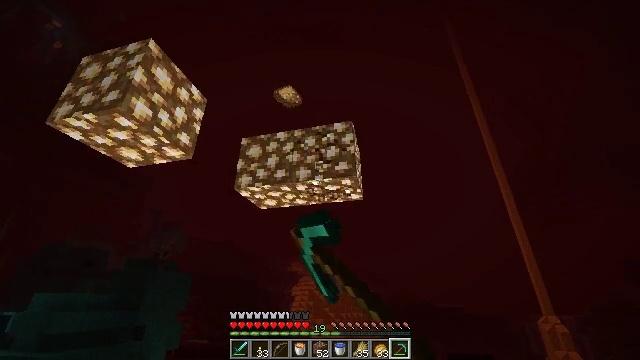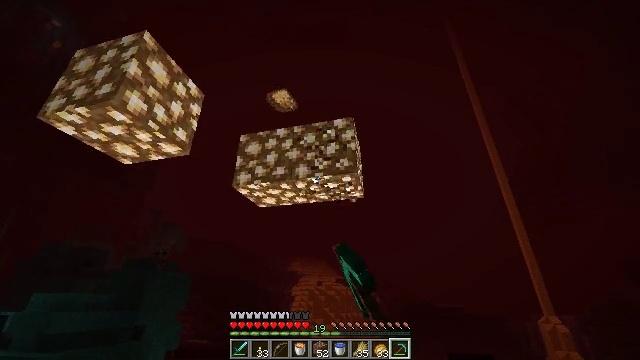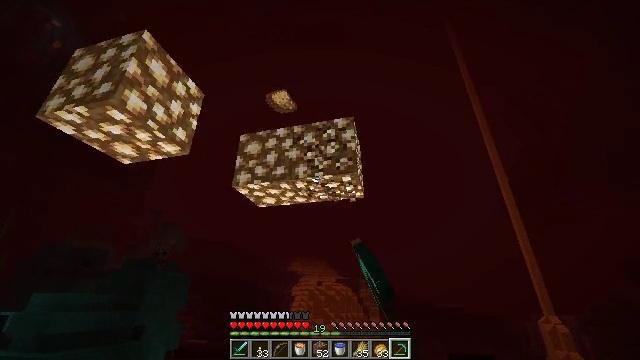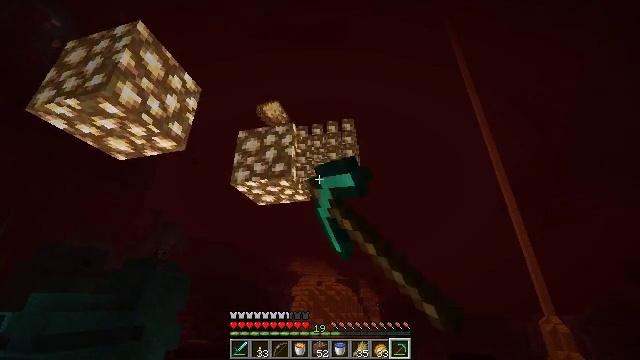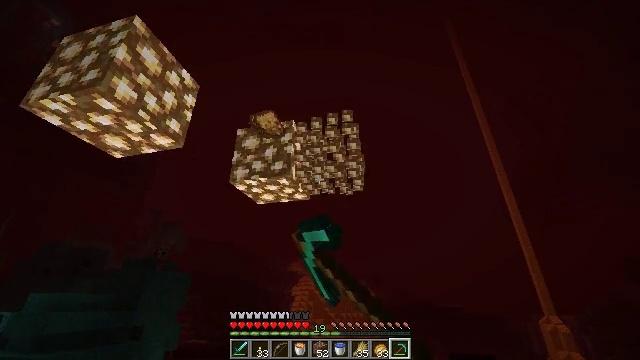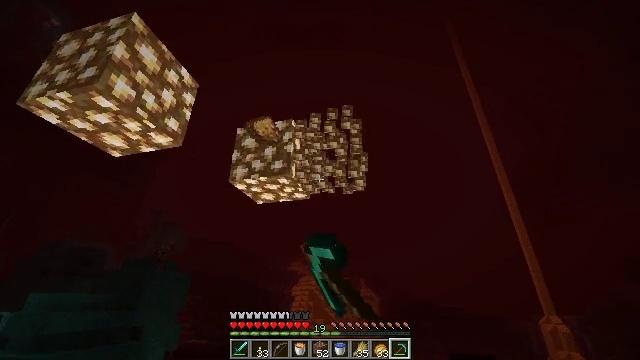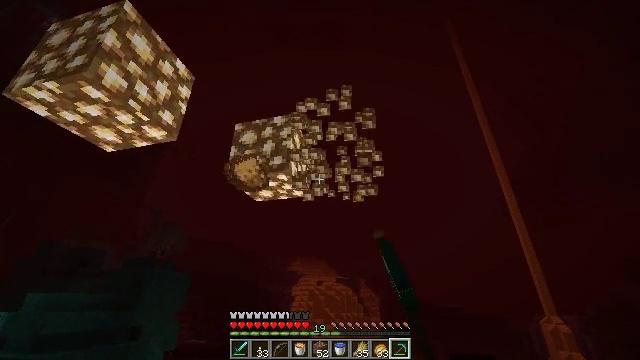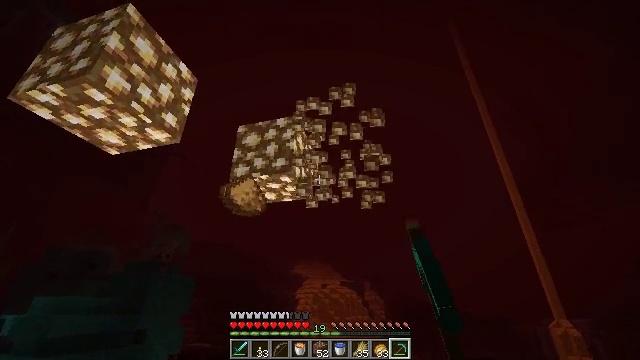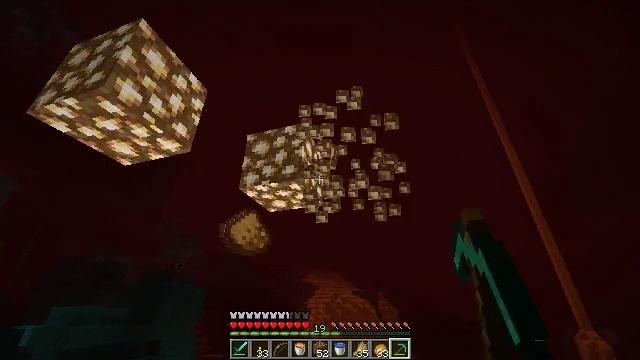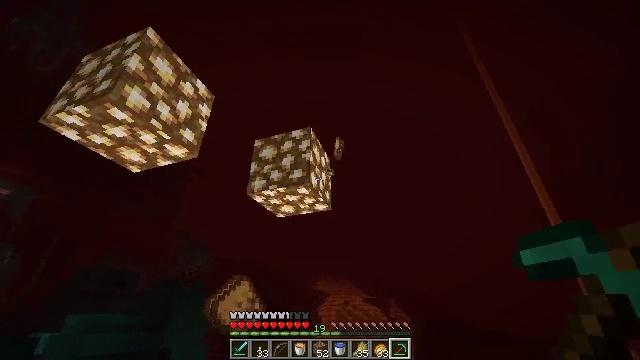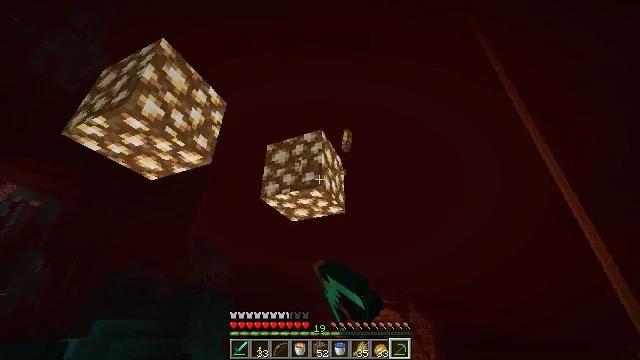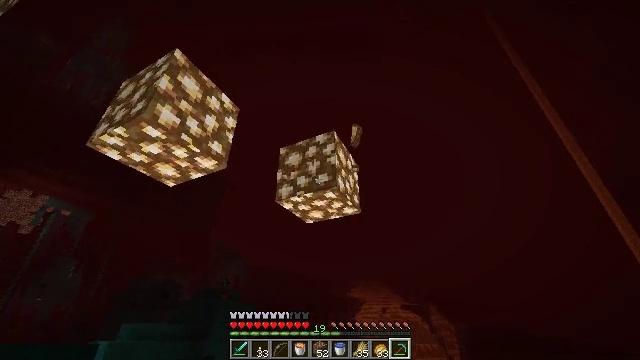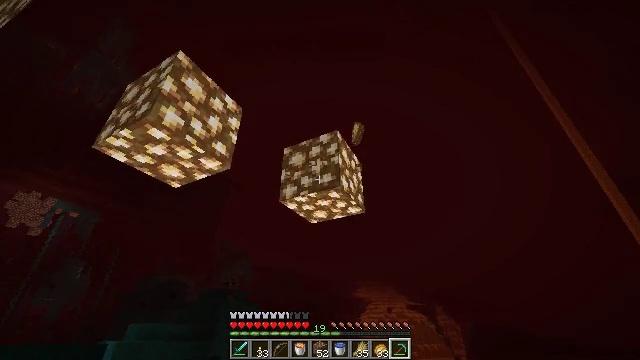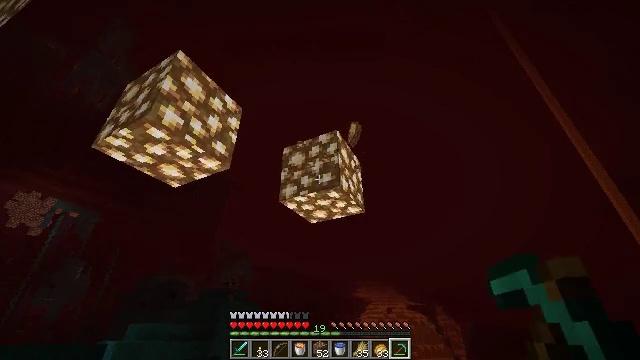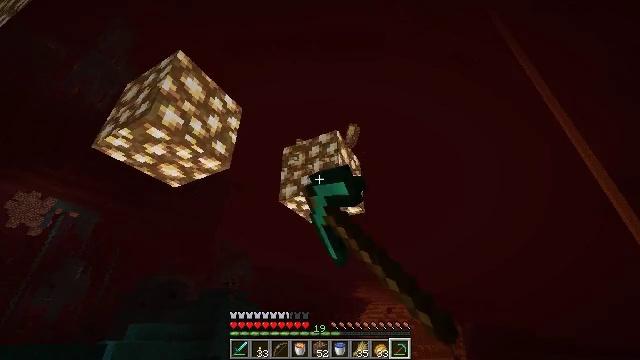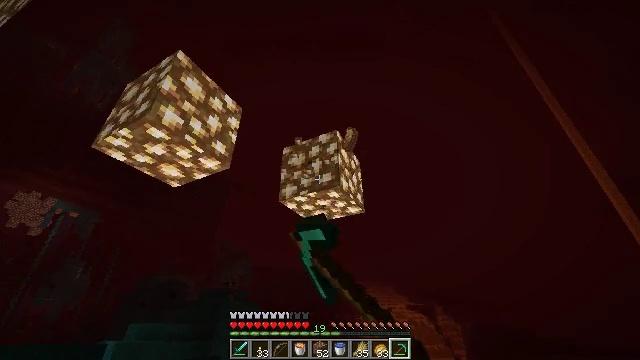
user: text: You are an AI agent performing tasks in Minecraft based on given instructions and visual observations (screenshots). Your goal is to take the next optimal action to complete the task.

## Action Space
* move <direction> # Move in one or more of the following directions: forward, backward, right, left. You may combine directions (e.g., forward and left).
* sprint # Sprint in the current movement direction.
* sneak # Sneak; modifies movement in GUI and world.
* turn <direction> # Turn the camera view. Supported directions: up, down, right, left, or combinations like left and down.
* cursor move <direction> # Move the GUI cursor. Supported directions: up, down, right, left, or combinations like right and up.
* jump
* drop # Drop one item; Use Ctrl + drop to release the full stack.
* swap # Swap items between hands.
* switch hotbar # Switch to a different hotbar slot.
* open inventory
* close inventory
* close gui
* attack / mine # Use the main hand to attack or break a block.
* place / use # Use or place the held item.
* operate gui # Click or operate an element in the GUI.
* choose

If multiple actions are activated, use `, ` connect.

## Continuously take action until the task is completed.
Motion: motion action
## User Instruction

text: Smash the glowstone with a tool.
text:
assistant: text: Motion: move forward, sneak, attack / mine
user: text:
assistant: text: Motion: move forward, sneak, attack / mine
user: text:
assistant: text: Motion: move forward, sneak, attack / mine
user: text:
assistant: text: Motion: move forward, sneak, attack / mine
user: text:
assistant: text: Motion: move forward, sneak, attack / mine
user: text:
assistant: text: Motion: move forward, sneak, attack / mine
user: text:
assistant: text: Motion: move forward, sneak, attack / mine
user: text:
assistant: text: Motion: move forward, sneak, turn left and up, attack / mine
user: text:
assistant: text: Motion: sneak, turn left and up, attack / mine
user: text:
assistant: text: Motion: sneak, turn left, attack / mine
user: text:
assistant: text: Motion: sneak, turn left, attack / mine
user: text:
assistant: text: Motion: sneak, turn left, attack / mine
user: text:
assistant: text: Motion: sneak, attack / mine
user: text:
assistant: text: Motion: sneak, attack / mine
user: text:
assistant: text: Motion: sneak, attack / mine
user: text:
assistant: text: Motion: sneak, attack / mine
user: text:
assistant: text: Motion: sneak, attack / mine
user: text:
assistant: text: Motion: sneak, attack / mine
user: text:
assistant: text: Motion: sneak, attack / mine
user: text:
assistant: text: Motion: sneak, attack / mine
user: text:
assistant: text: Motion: sneak, turn left, attack / mine
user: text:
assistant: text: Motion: sneak, turn left and up, attack / mine
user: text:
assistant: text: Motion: sneak, turn left and up, attack / mine
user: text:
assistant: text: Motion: sneak, turn left and up, attack / mine
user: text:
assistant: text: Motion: sneak, attack / mine
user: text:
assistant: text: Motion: sneak, attack / mine
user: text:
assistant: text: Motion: sneak, attack / mine
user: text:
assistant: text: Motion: sneak, attack / mine
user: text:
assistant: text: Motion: sneak, attack / mine
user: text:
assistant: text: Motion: sneak, attack / mine